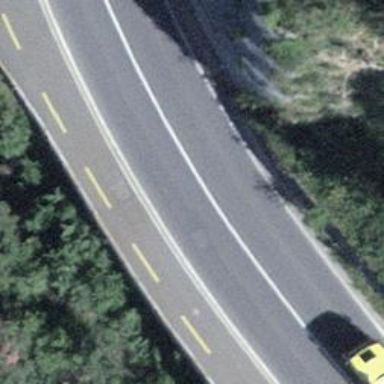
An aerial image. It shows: Asphalt road designated as primary highway with separate sidewalks and cycle paths.